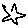
Label: star